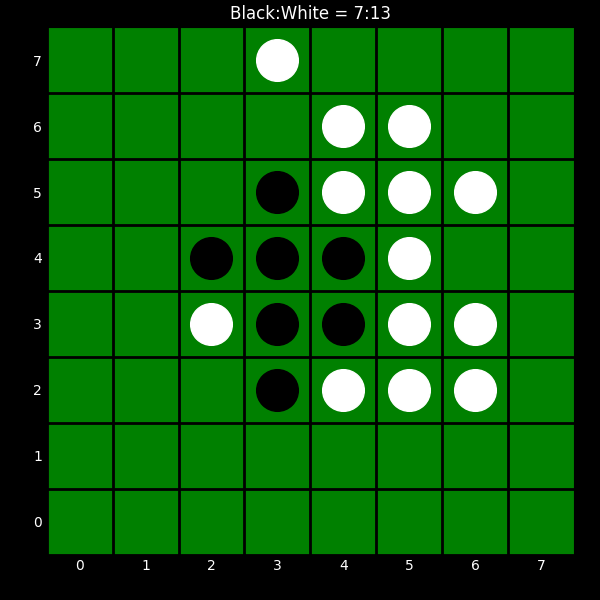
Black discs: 7
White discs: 13